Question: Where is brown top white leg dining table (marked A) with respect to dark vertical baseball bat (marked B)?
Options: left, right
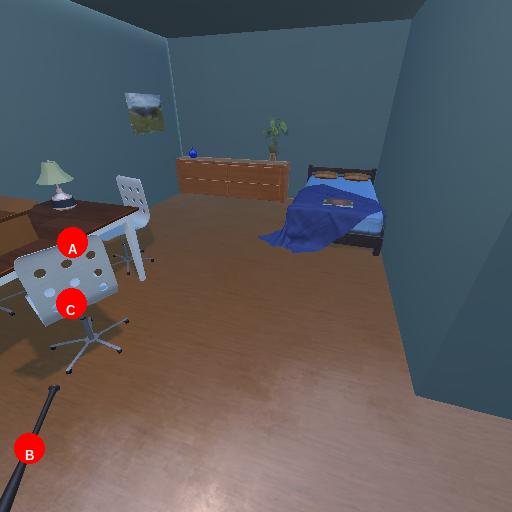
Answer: left